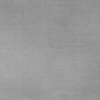
Label: dusty